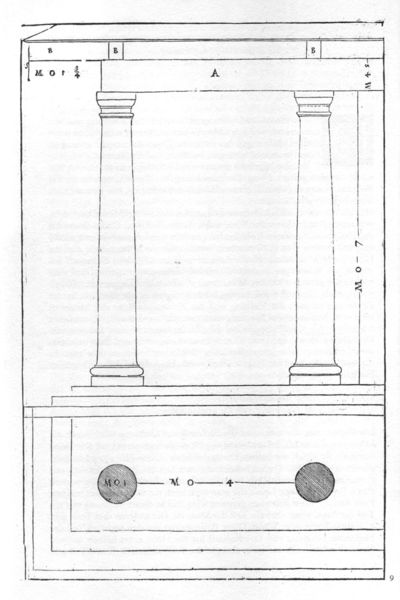
Titel: I Quattro Libri della Architettura, Buch I,
Kap. 14 Über die toskanische Ordnung (Interkolumnium)
Künstler: Andrea Palladio
Institution: (Seriendruck)
Schlagwörter: kämpfer, weiß, grau, schwarz, skizze, säule, säulen, zeichnung, dach, gebäude, masse, architektur, sockel, kirche, kreis, rund, schrift, studie, formen, linien, treppe, detail, zahlen, stufen, plinthe, striche, umriss, antike, buch, höhe, druck, stich, seite, illustration, text, buchstaben, beschriftung, entwurf, trommel, kapitelle, rom, kapitell, fries, ionisch, griechisch, konstruktion, griechenland, ionische säulen, plan, tempel, basis, dorisch, korinthisch, kupferstich, schaft, riß, querschnitt, bauen, bezeichnung, abriss, ägypten, gebälk, grundriss, proportionen, aufriss, architekturzeichnung, bauzeichnung, fundament, enthasis, ordnung, vasari, architraph, toskanisch, berechnung, krepidoma, krepis, stylobat, abmessungen, maß, ionische, unterbau, modul, abstand, entfernung, verhältnis, abstände, durchmesser, module, euthyntherie, stereobat, ionien, interkolumniom, ma0stag, ornnung, korinthisc, kapiteel, abstant, säulenorndung, säilenordnung